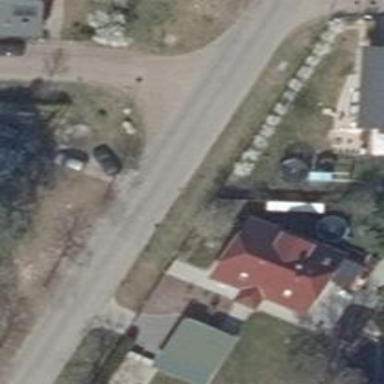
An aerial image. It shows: Driveway.